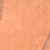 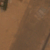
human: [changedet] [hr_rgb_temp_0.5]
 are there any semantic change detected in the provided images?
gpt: Desert left the place to urbanization.